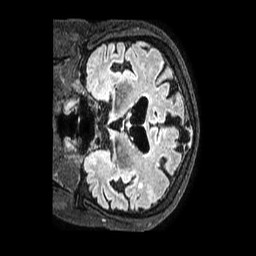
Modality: FLAIR
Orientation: coronal
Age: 62
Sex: male
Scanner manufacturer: philips
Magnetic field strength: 3 T
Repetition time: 4.8 s
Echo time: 0.34 s